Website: apple
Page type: account-selection
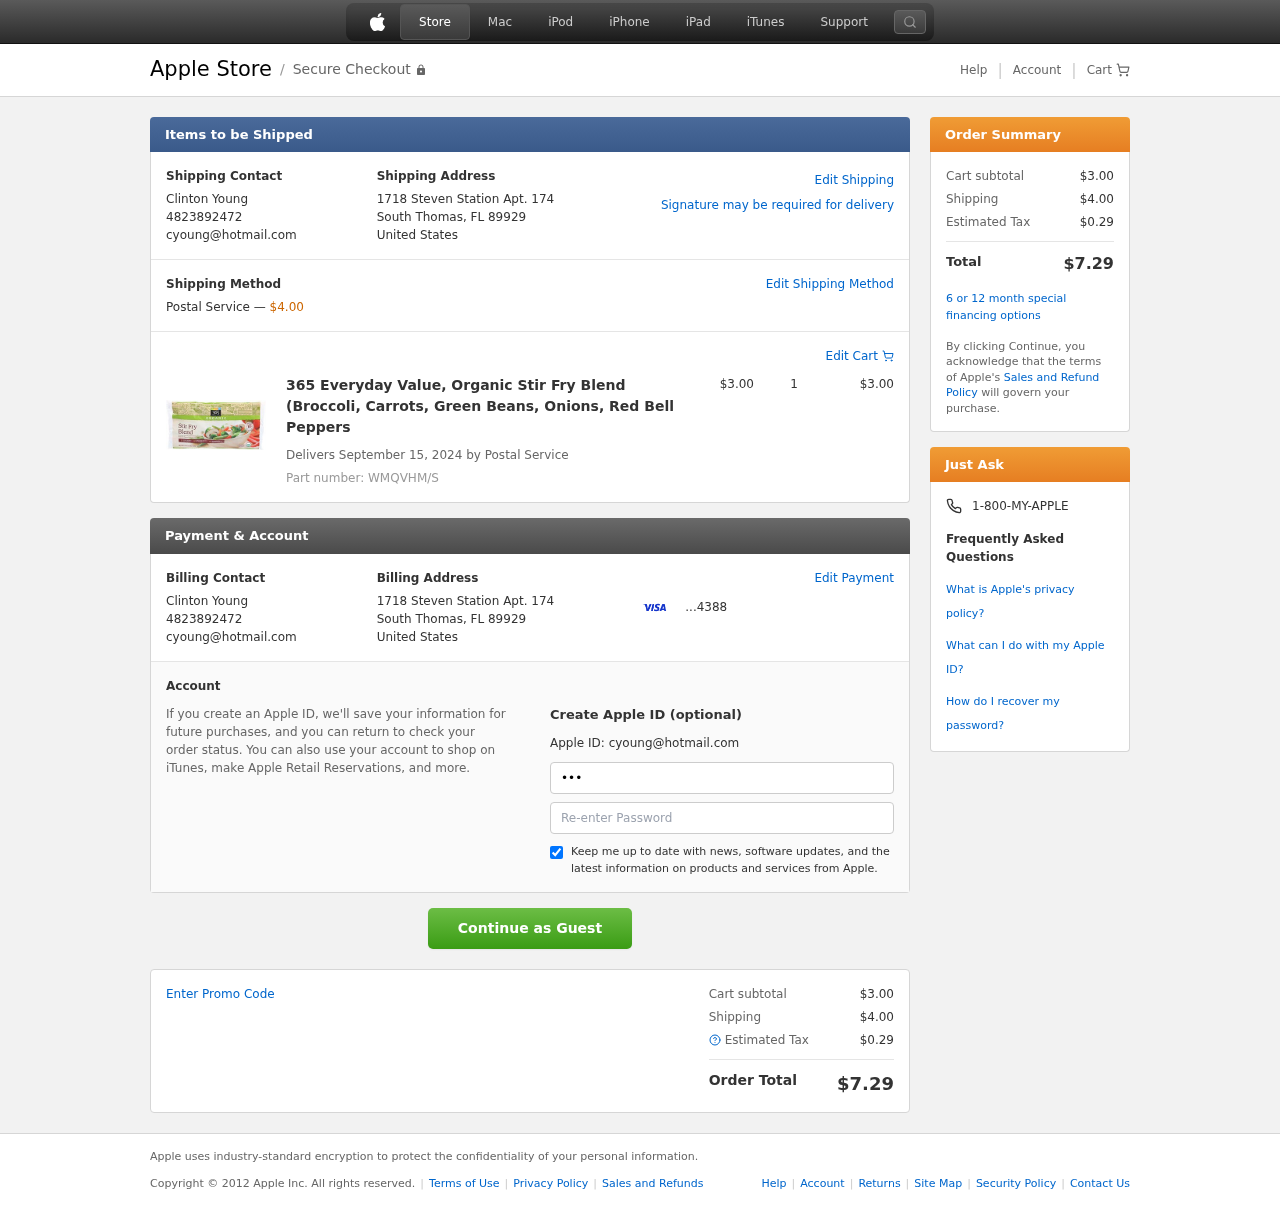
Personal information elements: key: PII_CARD_LAST4
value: ...4388
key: PII_CITY_STATE_ZIP
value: South Thomas, FL 89929
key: PII_COUNTRY
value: United States
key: PII_EMAIL
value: cyoung@hotmail.com
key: PII_FULLNAME
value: Clinton Young
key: PII_PHONE
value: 4823892472
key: PII_STREET
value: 1718 Steven Station Apt. 174
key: PII_FIRSTNAME
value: Clinton
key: PII_LASTNAME
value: Young
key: PII_FULLNAME2
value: Clinton Young
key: PII_FULLNAME3
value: Clinton Young
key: PII_FIRSTNAME2
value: Clinton
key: PII_FIRSTNAME3
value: Clinton
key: PII_LASTNAME2
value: Young
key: PII_LASTNAME3
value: Young
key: PII_FIRSTNAME_DERIVED
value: Clinton
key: PII_LASTNAME_DERIVED
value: Young
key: PII_FULLNAME_DERIVED
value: Clinton Young
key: PII_NAME_FULL_DERIVED
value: Clinton Young
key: PII_PHONE_LINE
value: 2472
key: PII_PHONE_SUFFIX
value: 2472
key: PII_PHONE2
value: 4823892472
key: PII_PHONE3
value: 4823892472
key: PII_PHONE_NUMERIC
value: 4823892472
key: PII_PHONE_LINE_NUMERIC
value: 2472
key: PII_PHONE_SUFFIX_NUMERIC
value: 2472
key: PII_PHONE2_NUMERIC
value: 4823892472
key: PII_PHONE3_NUMERIC
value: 4823892472
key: PII_PHONE_DIGITS
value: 4823892472
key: PII_PHONE_LAST4
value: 2472
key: PII_EMAIL2
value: cyoung@hotmail.com
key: PII_EMAIL3
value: cyoung@hotmail.com
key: PII_CITY
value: South Thomas
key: PII_STATE_ABBR
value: FL
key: PII_POSTCODE
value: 89929
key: PII_POSTCODE_FULL
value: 89929
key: PII_CITY_STATE
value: South Thomas, FL
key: PII_POSTCODE_NUMERIC
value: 89929
Product elements: key: PRODUCT1_NAME
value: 365 Everyday Value, Organic Stir Fry Blend (Broccoli, Carrots, Green Beans, Onions, Red Bell Peppers
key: PRODUCT1_PRICE
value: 3
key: PRODUCT1_QUANTITY
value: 1
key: PRODUCT_PART_NUMBER
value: Part number: WMQVHM/S
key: PRODUCT_TOTAL
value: $3.00
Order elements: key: ORDER_SHIPPING_COST
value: $4.00
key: ORDER_DELIVERY_DATE
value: Delivers September 15, 2024 by Postal Service
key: ORDER_SUBTOTAL
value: $3.00
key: ORDER_TAX
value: $0.29
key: ORDER_TOTAL
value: $7.29